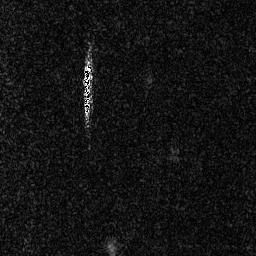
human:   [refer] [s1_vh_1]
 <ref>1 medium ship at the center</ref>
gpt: <box>[[30, 22, 36, 44, 0]]</box>